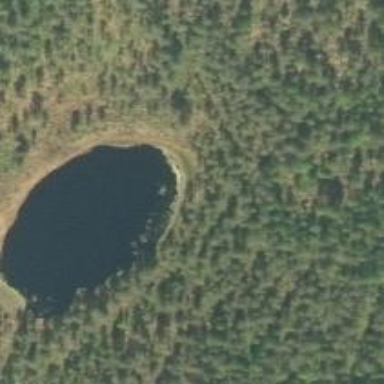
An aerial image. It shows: Serene lake.